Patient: sex F, age 43
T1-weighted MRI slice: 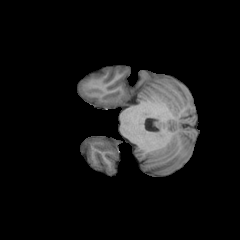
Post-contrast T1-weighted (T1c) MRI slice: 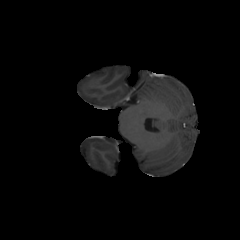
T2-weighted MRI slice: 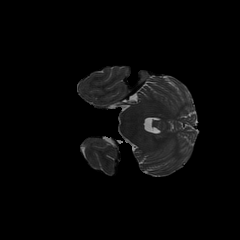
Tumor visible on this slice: no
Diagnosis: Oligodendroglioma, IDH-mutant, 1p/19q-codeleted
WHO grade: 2